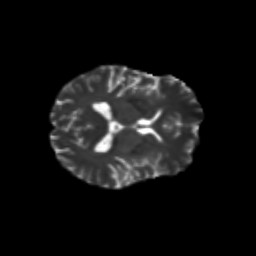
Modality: T2w
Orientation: axial
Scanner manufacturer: siemens
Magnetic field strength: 3 T
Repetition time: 9.2 s
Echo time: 0.084 s